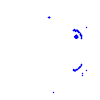
Particle: proton